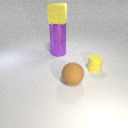
small yellow rubber cylinder behind large brown rubber sphere